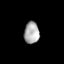
Tissue: lung
Cell type: Epithelial cells
Senescence score: 0.2163
Nuclear area (px): 325
Mean DAPI intensity: 169.778